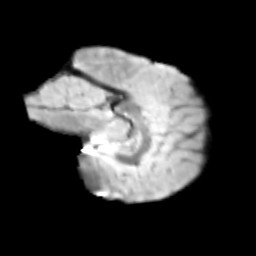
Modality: T2w
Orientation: sagittal
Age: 10
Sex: male
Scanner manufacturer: siemens
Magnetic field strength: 3 T
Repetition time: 3.8 s
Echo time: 0.07 s